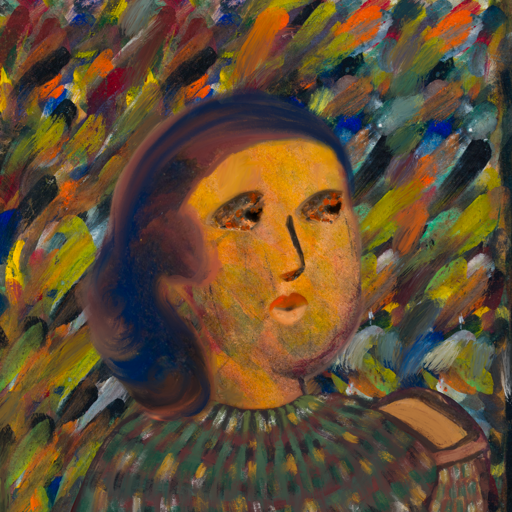
Background: An_Impression, Head And Neck Side: Gypsy_Mother, Face Side: Gypsy_Queen, Bust: After_Raid, Hair Side: Mother_And_Son_Son, Head Accessory: Blank, Second Necklace: Blank, Necklace: Blank, Baby: Blank